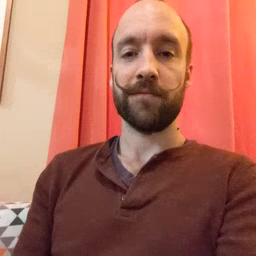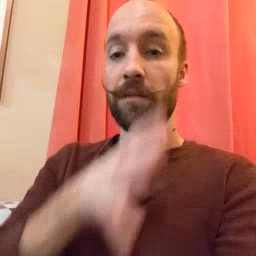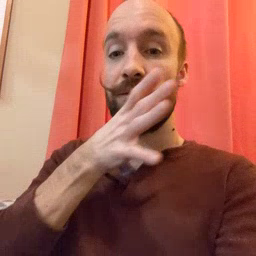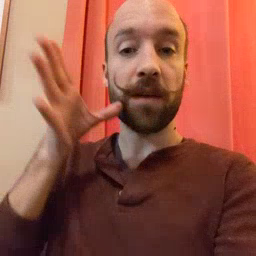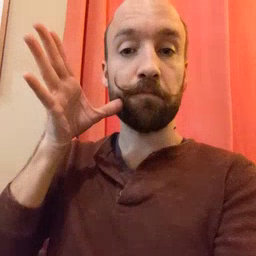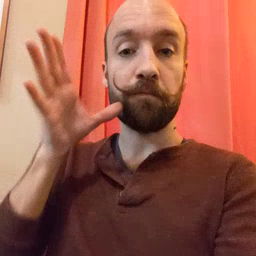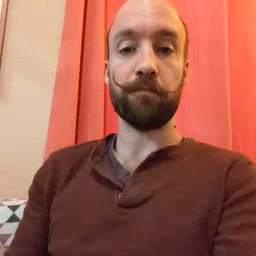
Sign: farm